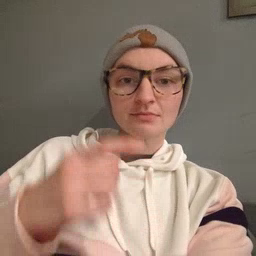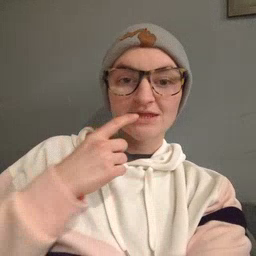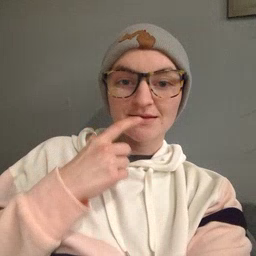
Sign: tooth